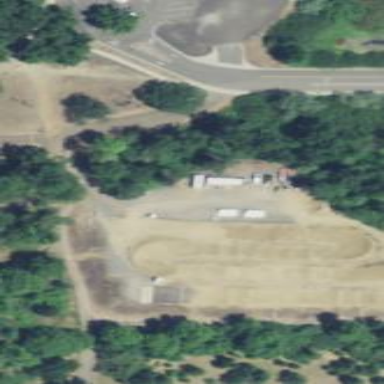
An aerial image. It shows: BMX track on pitch for leisure land.